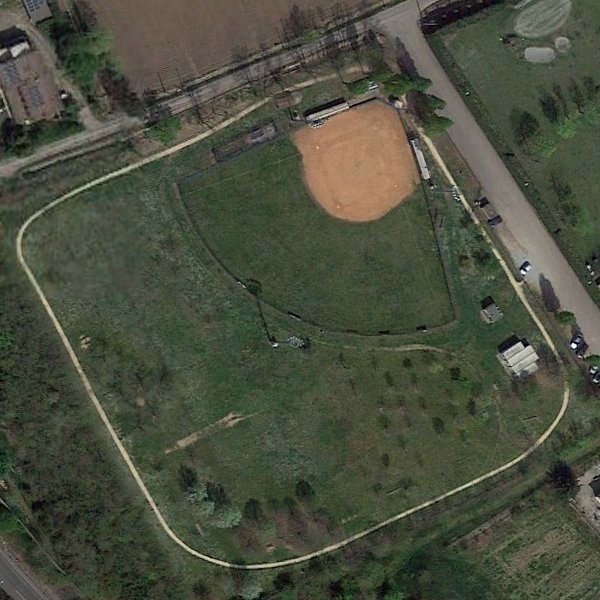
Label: BaseballField